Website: macys
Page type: delivery-shipping
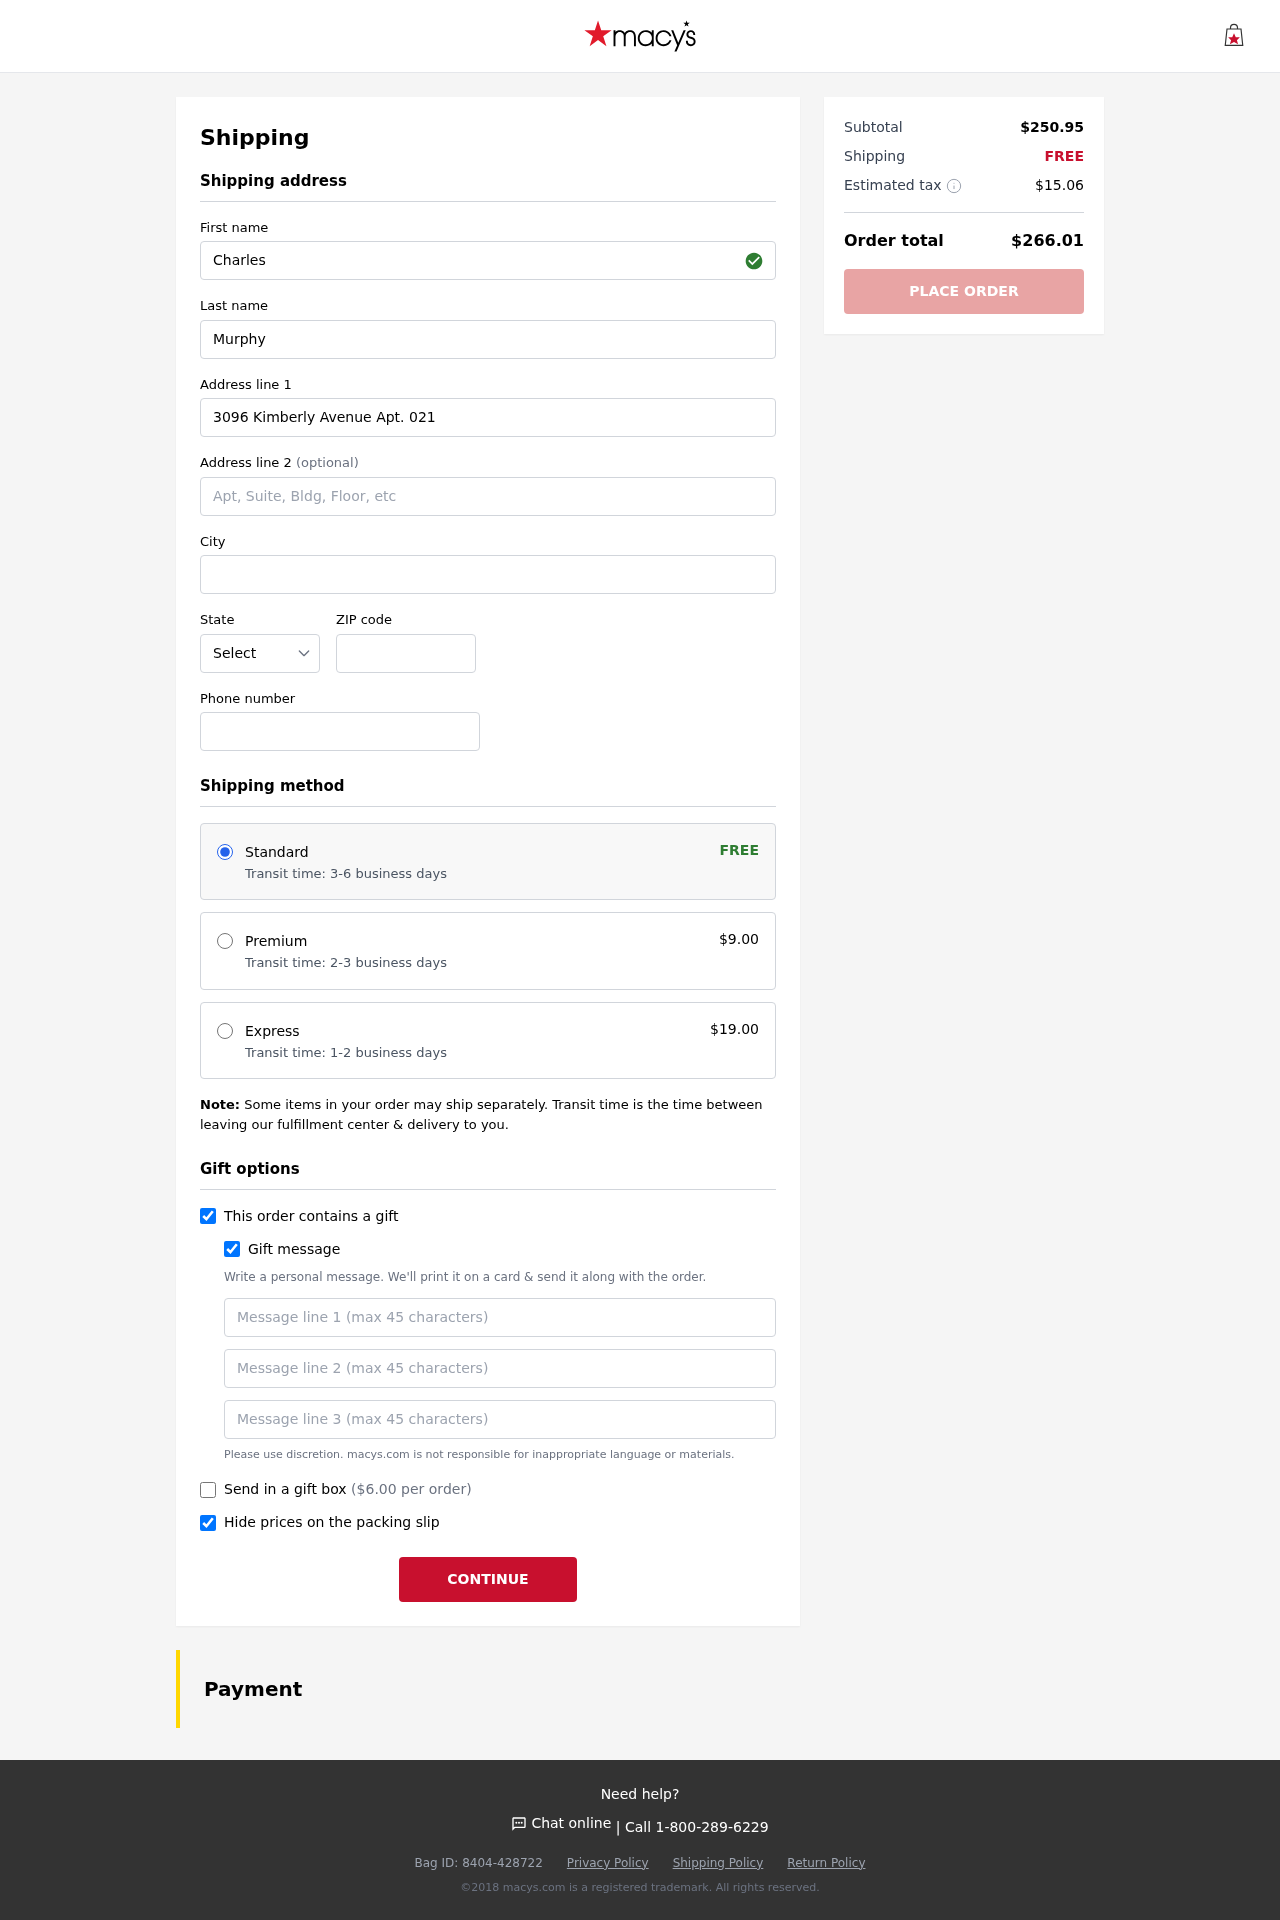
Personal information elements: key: PII_STATE_ABBR
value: SD
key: PII_FIRSTNAME
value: Charles
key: PII_LASTNAME
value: Murphy
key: PII_STREET
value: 3096 Kimberly Avenue Apt. 021
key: PII_CITY
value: Martinezhaven
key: PII_POSTCODE
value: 83702
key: PII_PHONE
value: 7843373821
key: PII_GIFT_MESSAGE
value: Happy birthday, Karen! I couldn’t resist grabbing these gorgeous earrings for you—they remind me of your vibrant spirit. I hope they bring a touch of sparkle to your special day!  Charles
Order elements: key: ORDER_SHIPPING_STANDARD
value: Transit time: 3-6 business days
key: ORDER_SHIPPING_COST
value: FREE
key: ORDER_SHIPPING_PREMIUM
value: Transit time: 2-3 business days
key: ORDER_SHIPPING_PREMIUM_PRICE
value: $9.00
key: ORDER_SHIPPING_EXPRESS
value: Transit time: 1-2 business days
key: ORDER_SHIPPING_EXPRESS_PRICE
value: $19.00
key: ORDER_GIFT_BOX_PRICE
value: ($6.00 per order)
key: ORDER_SUBTOTAL
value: $250.95
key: ORDER_SHIPPING_COST2
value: FREE
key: ORDER_TAX
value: $15.06
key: ORDER_TOTAL
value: $266.01